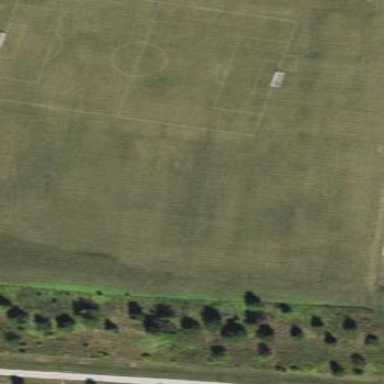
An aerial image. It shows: Soccer pitch for leisureland activities.